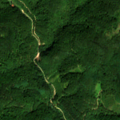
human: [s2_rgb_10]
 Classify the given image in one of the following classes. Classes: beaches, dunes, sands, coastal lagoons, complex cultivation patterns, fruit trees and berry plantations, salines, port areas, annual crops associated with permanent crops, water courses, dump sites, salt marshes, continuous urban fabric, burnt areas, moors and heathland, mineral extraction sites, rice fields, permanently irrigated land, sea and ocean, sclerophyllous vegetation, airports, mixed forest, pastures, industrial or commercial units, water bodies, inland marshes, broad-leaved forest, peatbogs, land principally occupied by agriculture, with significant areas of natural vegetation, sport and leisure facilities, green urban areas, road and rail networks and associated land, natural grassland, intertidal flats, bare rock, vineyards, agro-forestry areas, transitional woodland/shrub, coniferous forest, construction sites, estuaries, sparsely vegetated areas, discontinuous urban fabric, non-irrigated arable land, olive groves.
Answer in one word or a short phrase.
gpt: broad-leaved forest